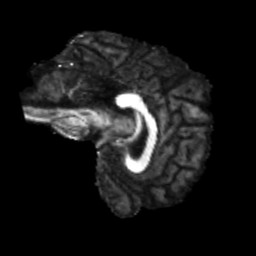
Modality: FA
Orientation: sagittal
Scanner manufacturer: siemens
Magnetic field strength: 3 T
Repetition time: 4 s
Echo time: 0.0594 s